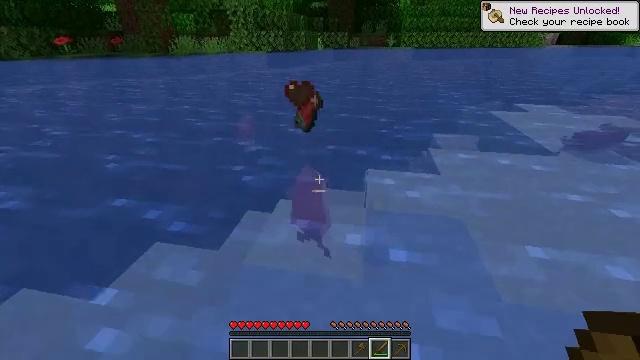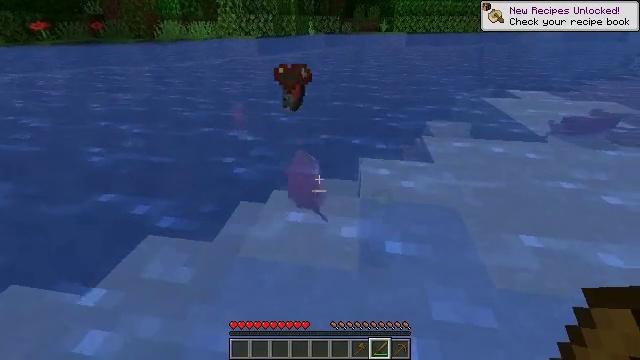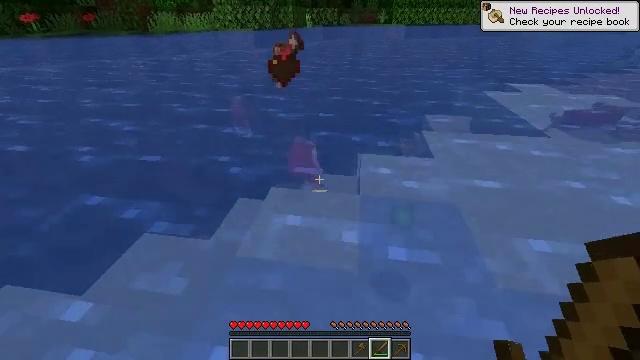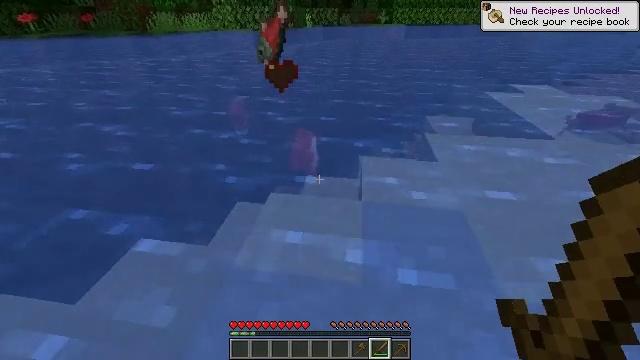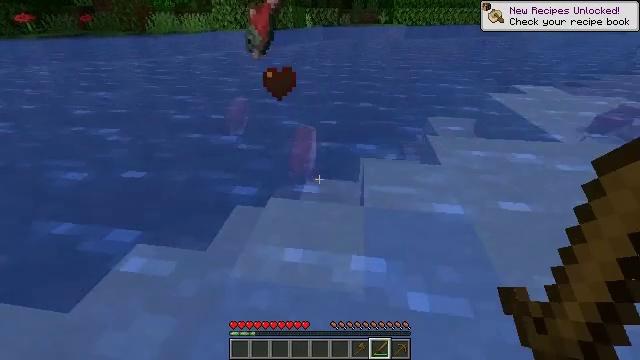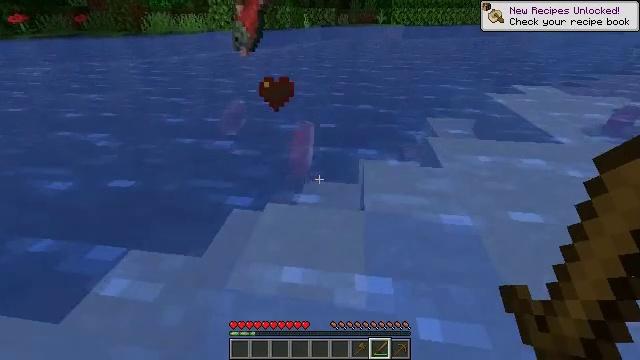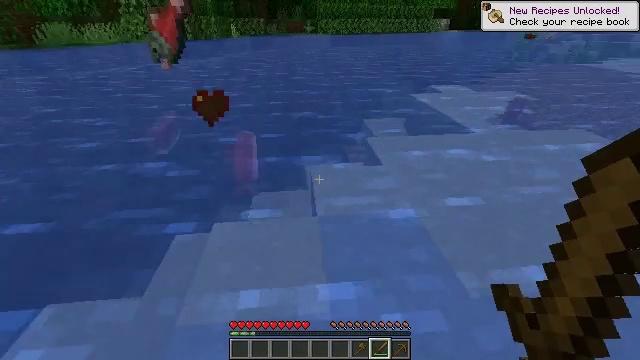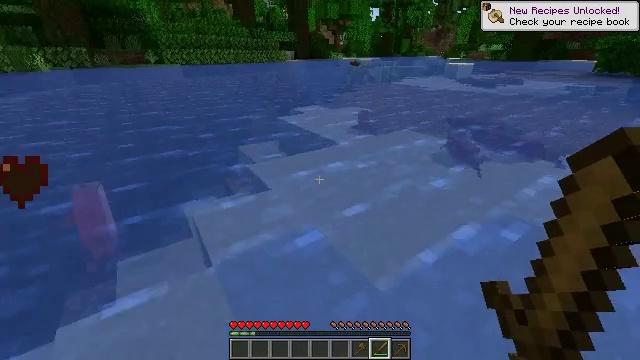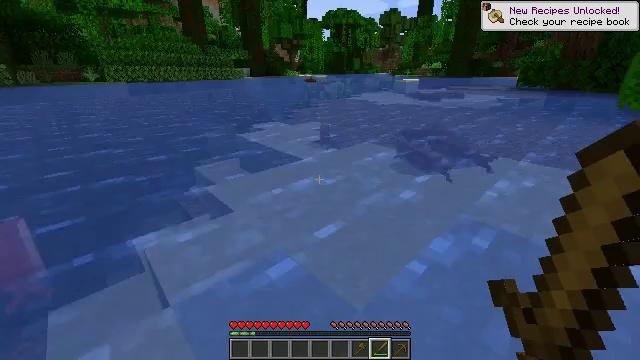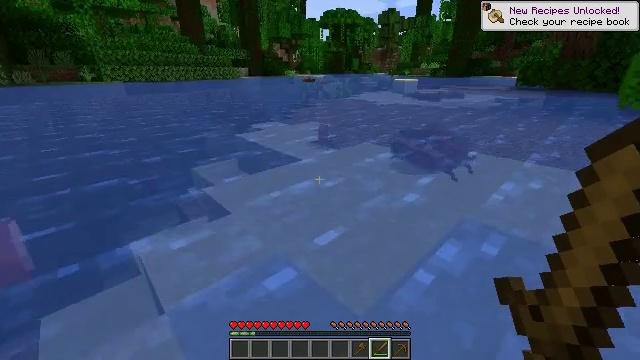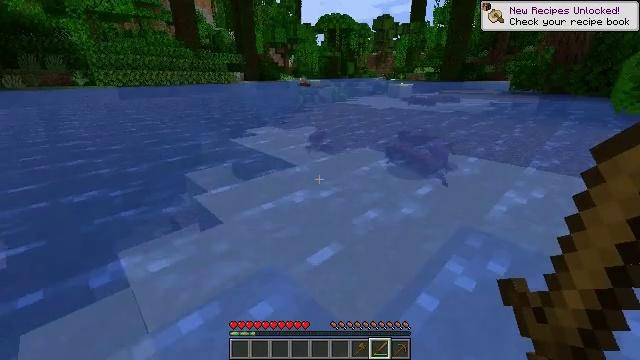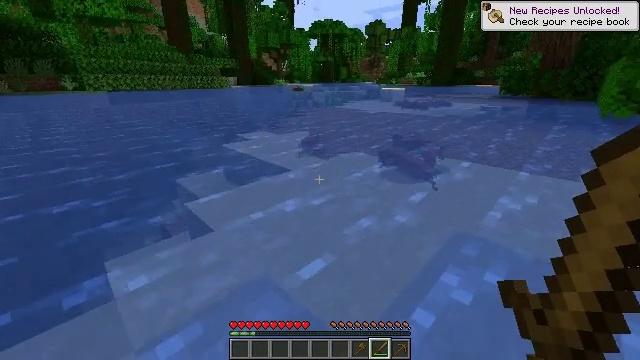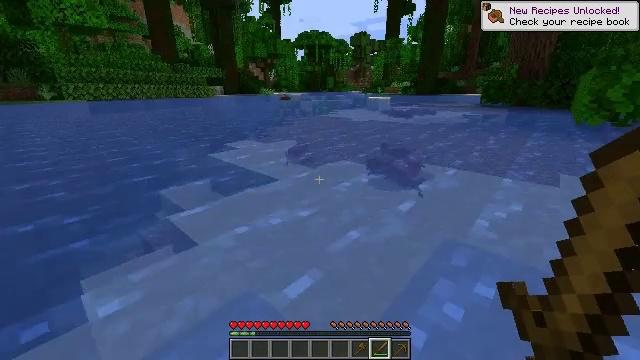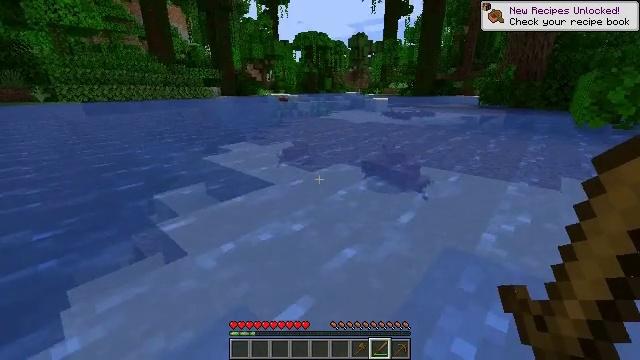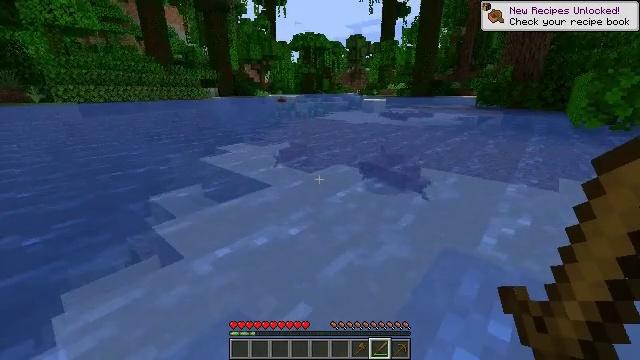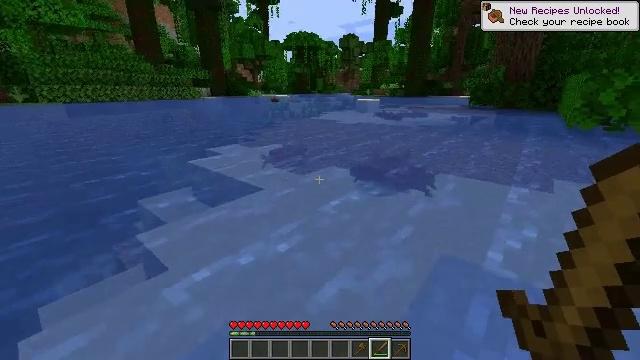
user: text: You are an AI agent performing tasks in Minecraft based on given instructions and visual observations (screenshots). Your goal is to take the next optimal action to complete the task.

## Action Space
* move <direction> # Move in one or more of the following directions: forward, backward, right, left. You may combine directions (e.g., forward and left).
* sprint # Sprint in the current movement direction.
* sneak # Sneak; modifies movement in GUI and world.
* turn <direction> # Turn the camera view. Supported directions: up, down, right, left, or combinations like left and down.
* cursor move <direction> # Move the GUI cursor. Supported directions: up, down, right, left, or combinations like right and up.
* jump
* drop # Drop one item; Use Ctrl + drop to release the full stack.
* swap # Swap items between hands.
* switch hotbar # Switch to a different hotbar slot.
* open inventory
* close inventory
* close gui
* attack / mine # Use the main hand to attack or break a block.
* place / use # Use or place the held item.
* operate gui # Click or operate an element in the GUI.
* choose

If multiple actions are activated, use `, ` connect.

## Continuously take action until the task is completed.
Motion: motion action
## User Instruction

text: Kill aquatic mobs.
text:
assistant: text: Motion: move forward, turn right and down
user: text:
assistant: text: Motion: move forward, turn down
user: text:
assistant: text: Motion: move forward
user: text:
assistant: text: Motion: move forward
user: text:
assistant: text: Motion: move forward
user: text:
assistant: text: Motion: move forward, turn right and up
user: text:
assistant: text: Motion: move forward and move right, turn right and up
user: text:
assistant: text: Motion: move forward and move right, turn right and up
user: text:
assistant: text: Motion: move forward and move right
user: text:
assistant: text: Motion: move forward and move right
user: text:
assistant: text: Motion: move forward and move right, turn right
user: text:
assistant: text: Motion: move forward, turn right and up
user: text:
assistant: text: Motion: move forward
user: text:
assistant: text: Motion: move forward
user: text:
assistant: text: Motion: move forward, turn right
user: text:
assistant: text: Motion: move forward, turn right and down
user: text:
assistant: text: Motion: move forward, turn right and down
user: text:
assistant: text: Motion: move forward, turn right
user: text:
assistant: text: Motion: move forward, turn right
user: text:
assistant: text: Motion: move forward
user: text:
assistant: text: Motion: move forward
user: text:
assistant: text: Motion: move forward
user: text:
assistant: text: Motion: move forward
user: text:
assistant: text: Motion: move forward, turn left
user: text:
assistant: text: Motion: move forward, turn left
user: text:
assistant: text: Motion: move forward, turn left
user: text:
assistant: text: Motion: move forward
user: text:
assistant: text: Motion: move forward, turn left
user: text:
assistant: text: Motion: move forward, turn left
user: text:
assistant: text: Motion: move forward